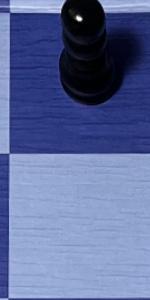
Label: Empty